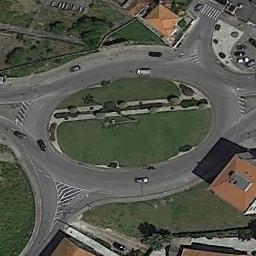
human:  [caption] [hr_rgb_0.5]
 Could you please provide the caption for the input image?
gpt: The roundabout is surrounded by grass .

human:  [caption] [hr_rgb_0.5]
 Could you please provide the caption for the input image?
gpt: The roundabout is on the grass next to buildings .

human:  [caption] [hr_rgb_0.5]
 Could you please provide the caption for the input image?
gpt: The roundabout with four exits and entrances is in the lawn and some houses are next to the roundabout .

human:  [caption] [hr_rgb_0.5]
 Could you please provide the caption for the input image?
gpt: There are several moving vehicles on the road at the roundabout, There are several buildings and some trees and some lawns around the roundabout .

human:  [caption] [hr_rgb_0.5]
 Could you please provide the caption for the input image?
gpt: There are some green lawns beside the roundabout .